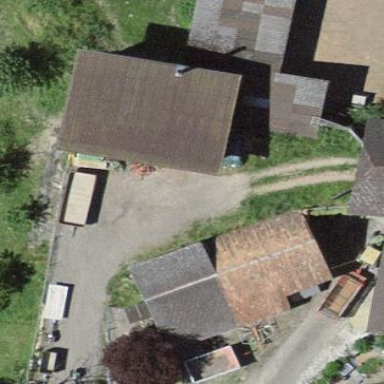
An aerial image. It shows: Shed building.